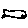
Label: fish